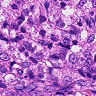
Metastatic tissue present: yes